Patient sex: M
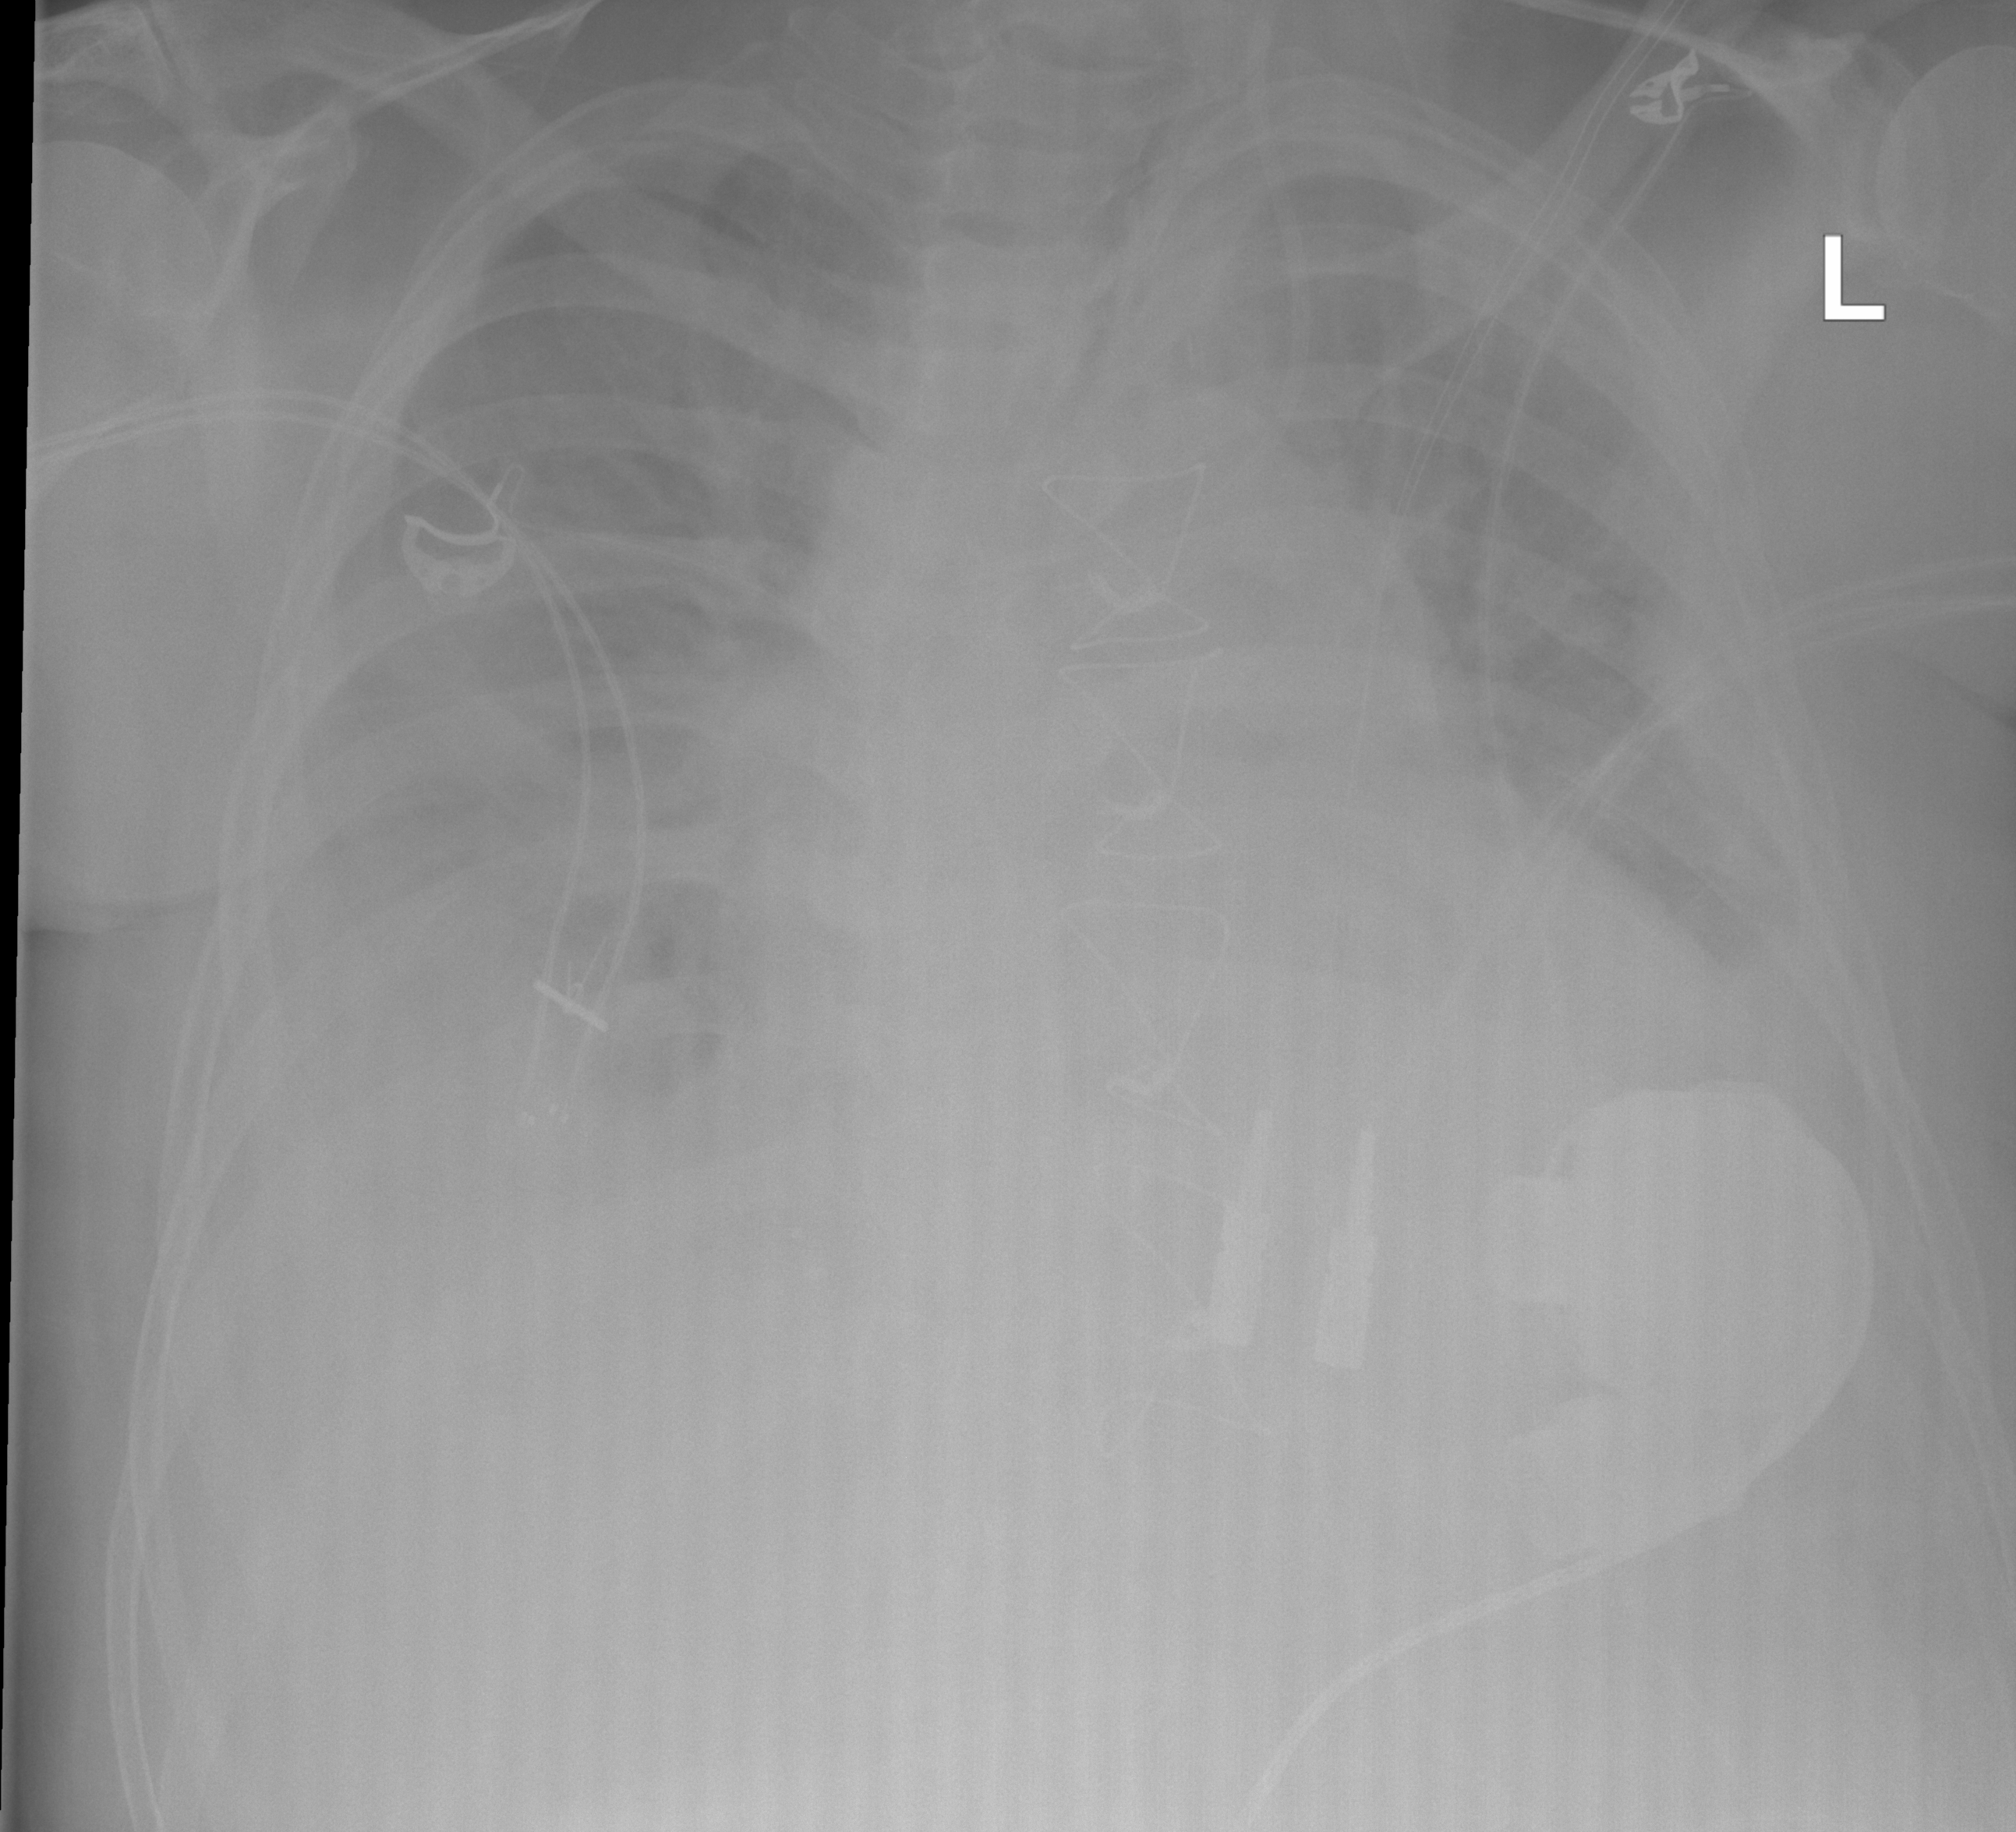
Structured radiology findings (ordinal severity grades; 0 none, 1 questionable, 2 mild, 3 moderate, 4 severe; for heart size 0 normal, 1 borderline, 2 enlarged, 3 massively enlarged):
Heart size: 2
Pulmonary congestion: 3
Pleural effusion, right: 2
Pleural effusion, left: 1
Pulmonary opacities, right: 2
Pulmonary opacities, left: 2
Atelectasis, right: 3
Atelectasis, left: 2